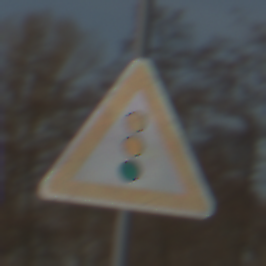
Verkehrszeichen: Lichtzeichenanlage
Umgebung: Outdoor, Suburban
Tageszeit: MorningAfternoon
Wetter: PartlyCloudy
Licht: Natural
Jahreszeit: NotSpecified
Kontrast: HighContrast